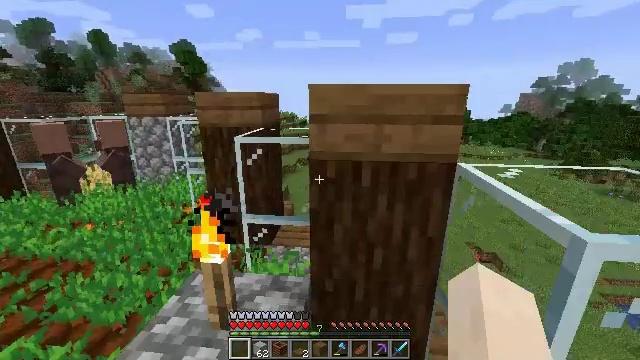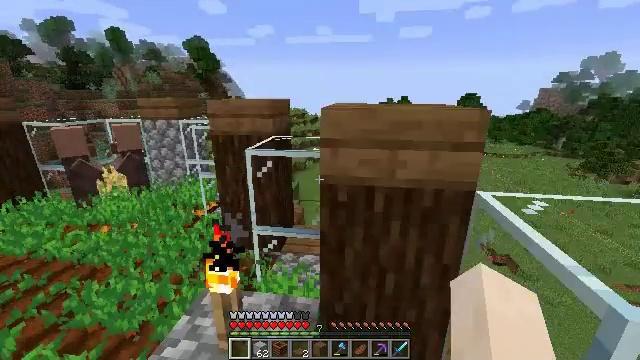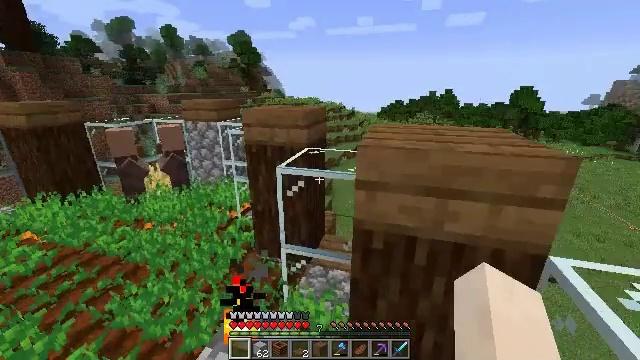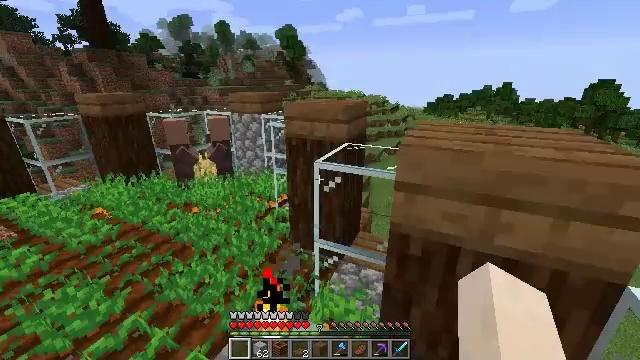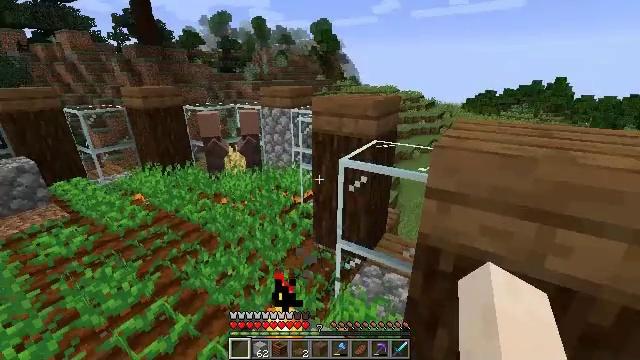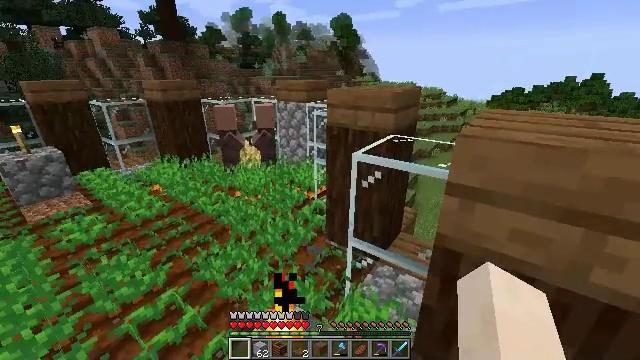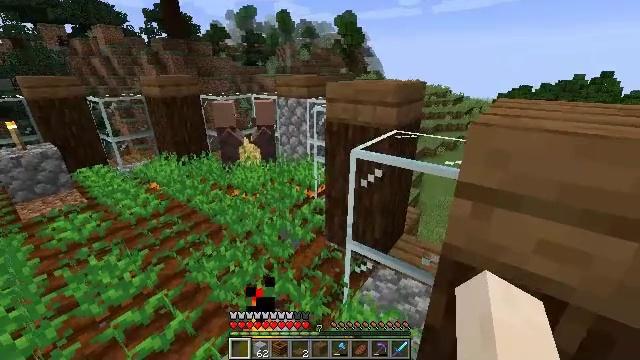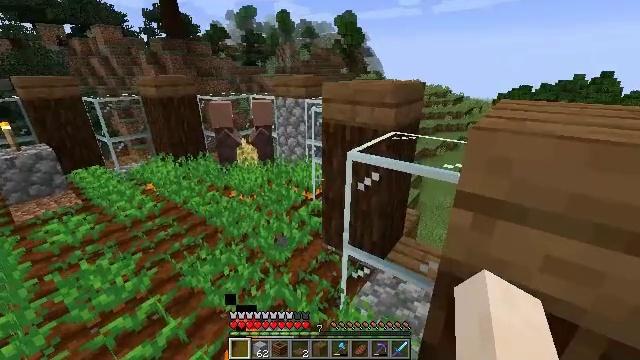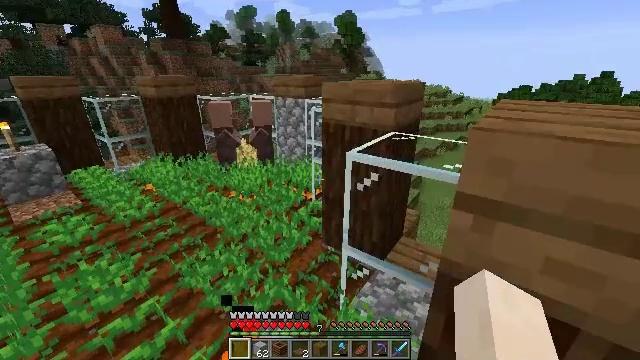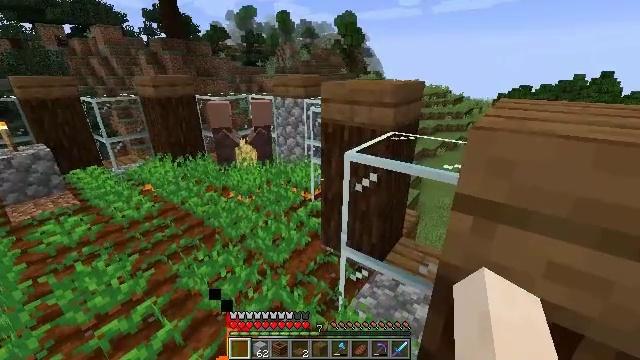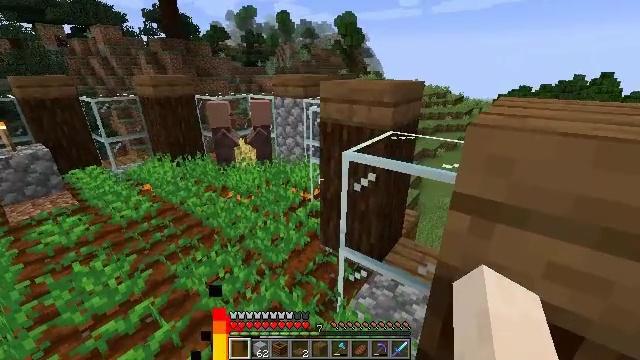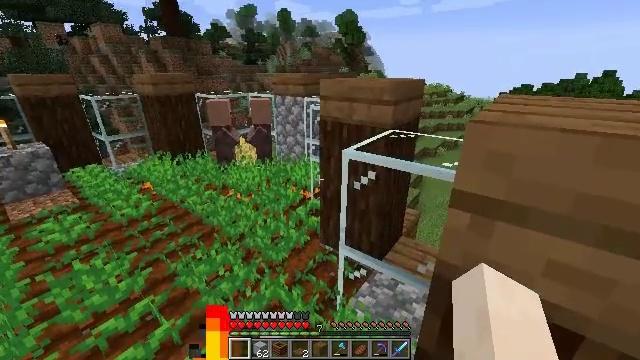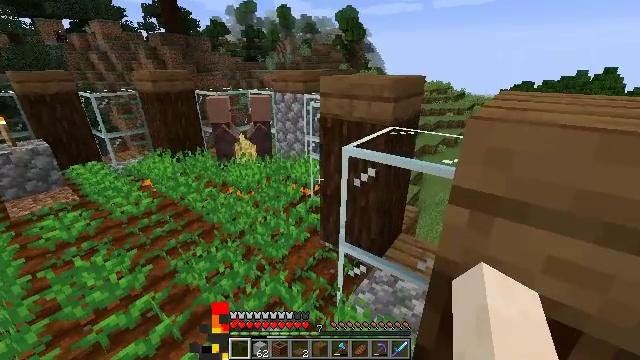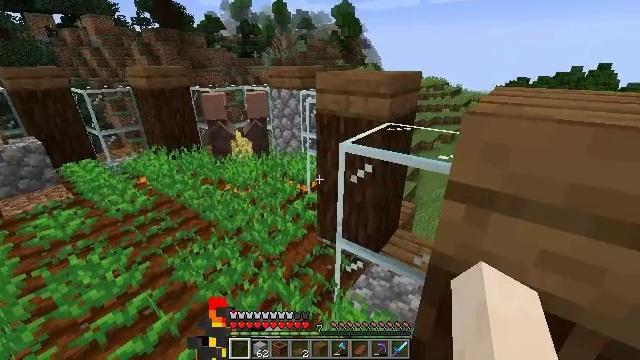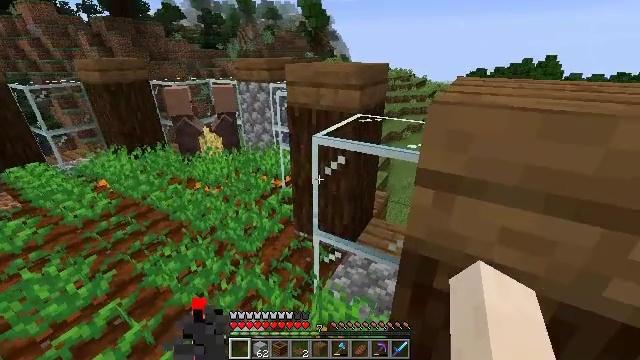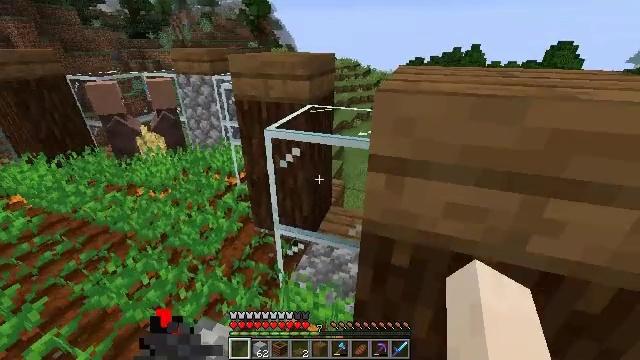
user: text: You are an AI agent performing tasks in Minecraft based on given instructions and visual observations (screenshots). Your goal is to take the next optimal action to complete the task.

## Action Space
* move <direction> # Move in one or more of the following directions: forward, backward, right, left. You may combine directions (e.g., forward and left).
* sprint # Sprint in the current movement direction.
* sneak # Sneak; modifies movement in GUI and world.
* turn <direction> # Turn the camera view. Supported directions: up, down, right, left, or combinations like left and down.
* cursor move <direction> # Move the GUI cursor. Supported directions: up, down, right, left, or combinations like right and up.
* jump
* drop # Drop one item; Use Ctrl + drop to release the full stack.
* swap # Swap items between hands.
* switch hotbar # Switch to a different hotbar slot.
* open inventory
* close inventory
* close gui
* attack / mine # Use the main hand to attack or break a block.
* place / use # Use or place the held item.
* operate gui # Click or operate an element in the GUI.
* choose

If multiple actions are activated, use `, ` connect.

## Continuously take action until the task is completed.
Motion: motion action
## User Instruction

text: Gather carrots from the field.
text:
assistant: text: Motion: move forward, turn left, jump
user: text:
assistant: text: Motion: move forward, turn left and down
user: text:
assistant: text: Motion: turn left and down
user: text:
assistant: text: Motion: turn left and down
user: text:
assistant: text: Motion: turn left
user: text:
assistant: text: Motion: no_op
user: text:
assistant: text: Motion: no_op
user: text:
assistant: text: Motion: no_op
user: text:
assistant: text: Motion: no_op
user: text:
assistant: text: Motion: no_op
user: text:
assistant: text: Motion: no_op
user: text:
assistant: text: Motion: no_op
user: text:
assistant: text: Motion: no_op
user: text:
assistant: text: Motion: turn right and down
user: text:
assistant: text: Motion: turn right and down
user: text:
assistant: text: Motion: turn right
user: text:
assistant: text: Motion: turn right
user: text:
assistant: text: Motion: turn right and up
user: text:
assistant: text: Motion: turn right
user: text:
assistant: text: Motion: turn right and down
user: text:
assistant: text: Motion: turn right and down
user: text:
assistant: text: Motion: turn right and down
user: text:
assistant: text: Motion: turn right and down
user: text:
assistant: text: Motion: turn right and down
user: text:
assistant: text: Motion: turn right and down
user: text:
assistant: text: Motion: turn right and down
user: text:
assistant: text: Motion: turn right and down
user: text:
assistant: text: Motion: turn right and down
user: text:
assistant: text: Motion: turn right and down
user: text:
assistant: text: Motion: turn right